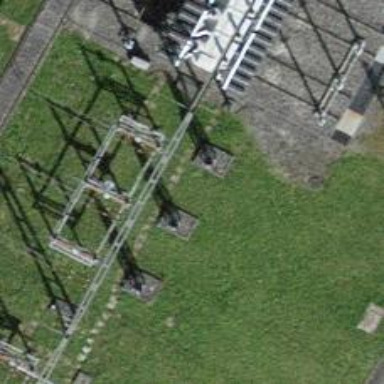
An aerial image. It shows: Switch for power supply.